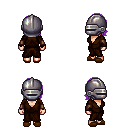
a pixel art fantasy rpg character, female body template, human, light skin, brown robe, white pants, purple long bangs hairstyle, metal helm, leather bracers, brown slippers, four views (front, back, left, right), 2x2 character sprite sheet, small pixel art, hard edges, no anti-aliasing